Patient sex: M
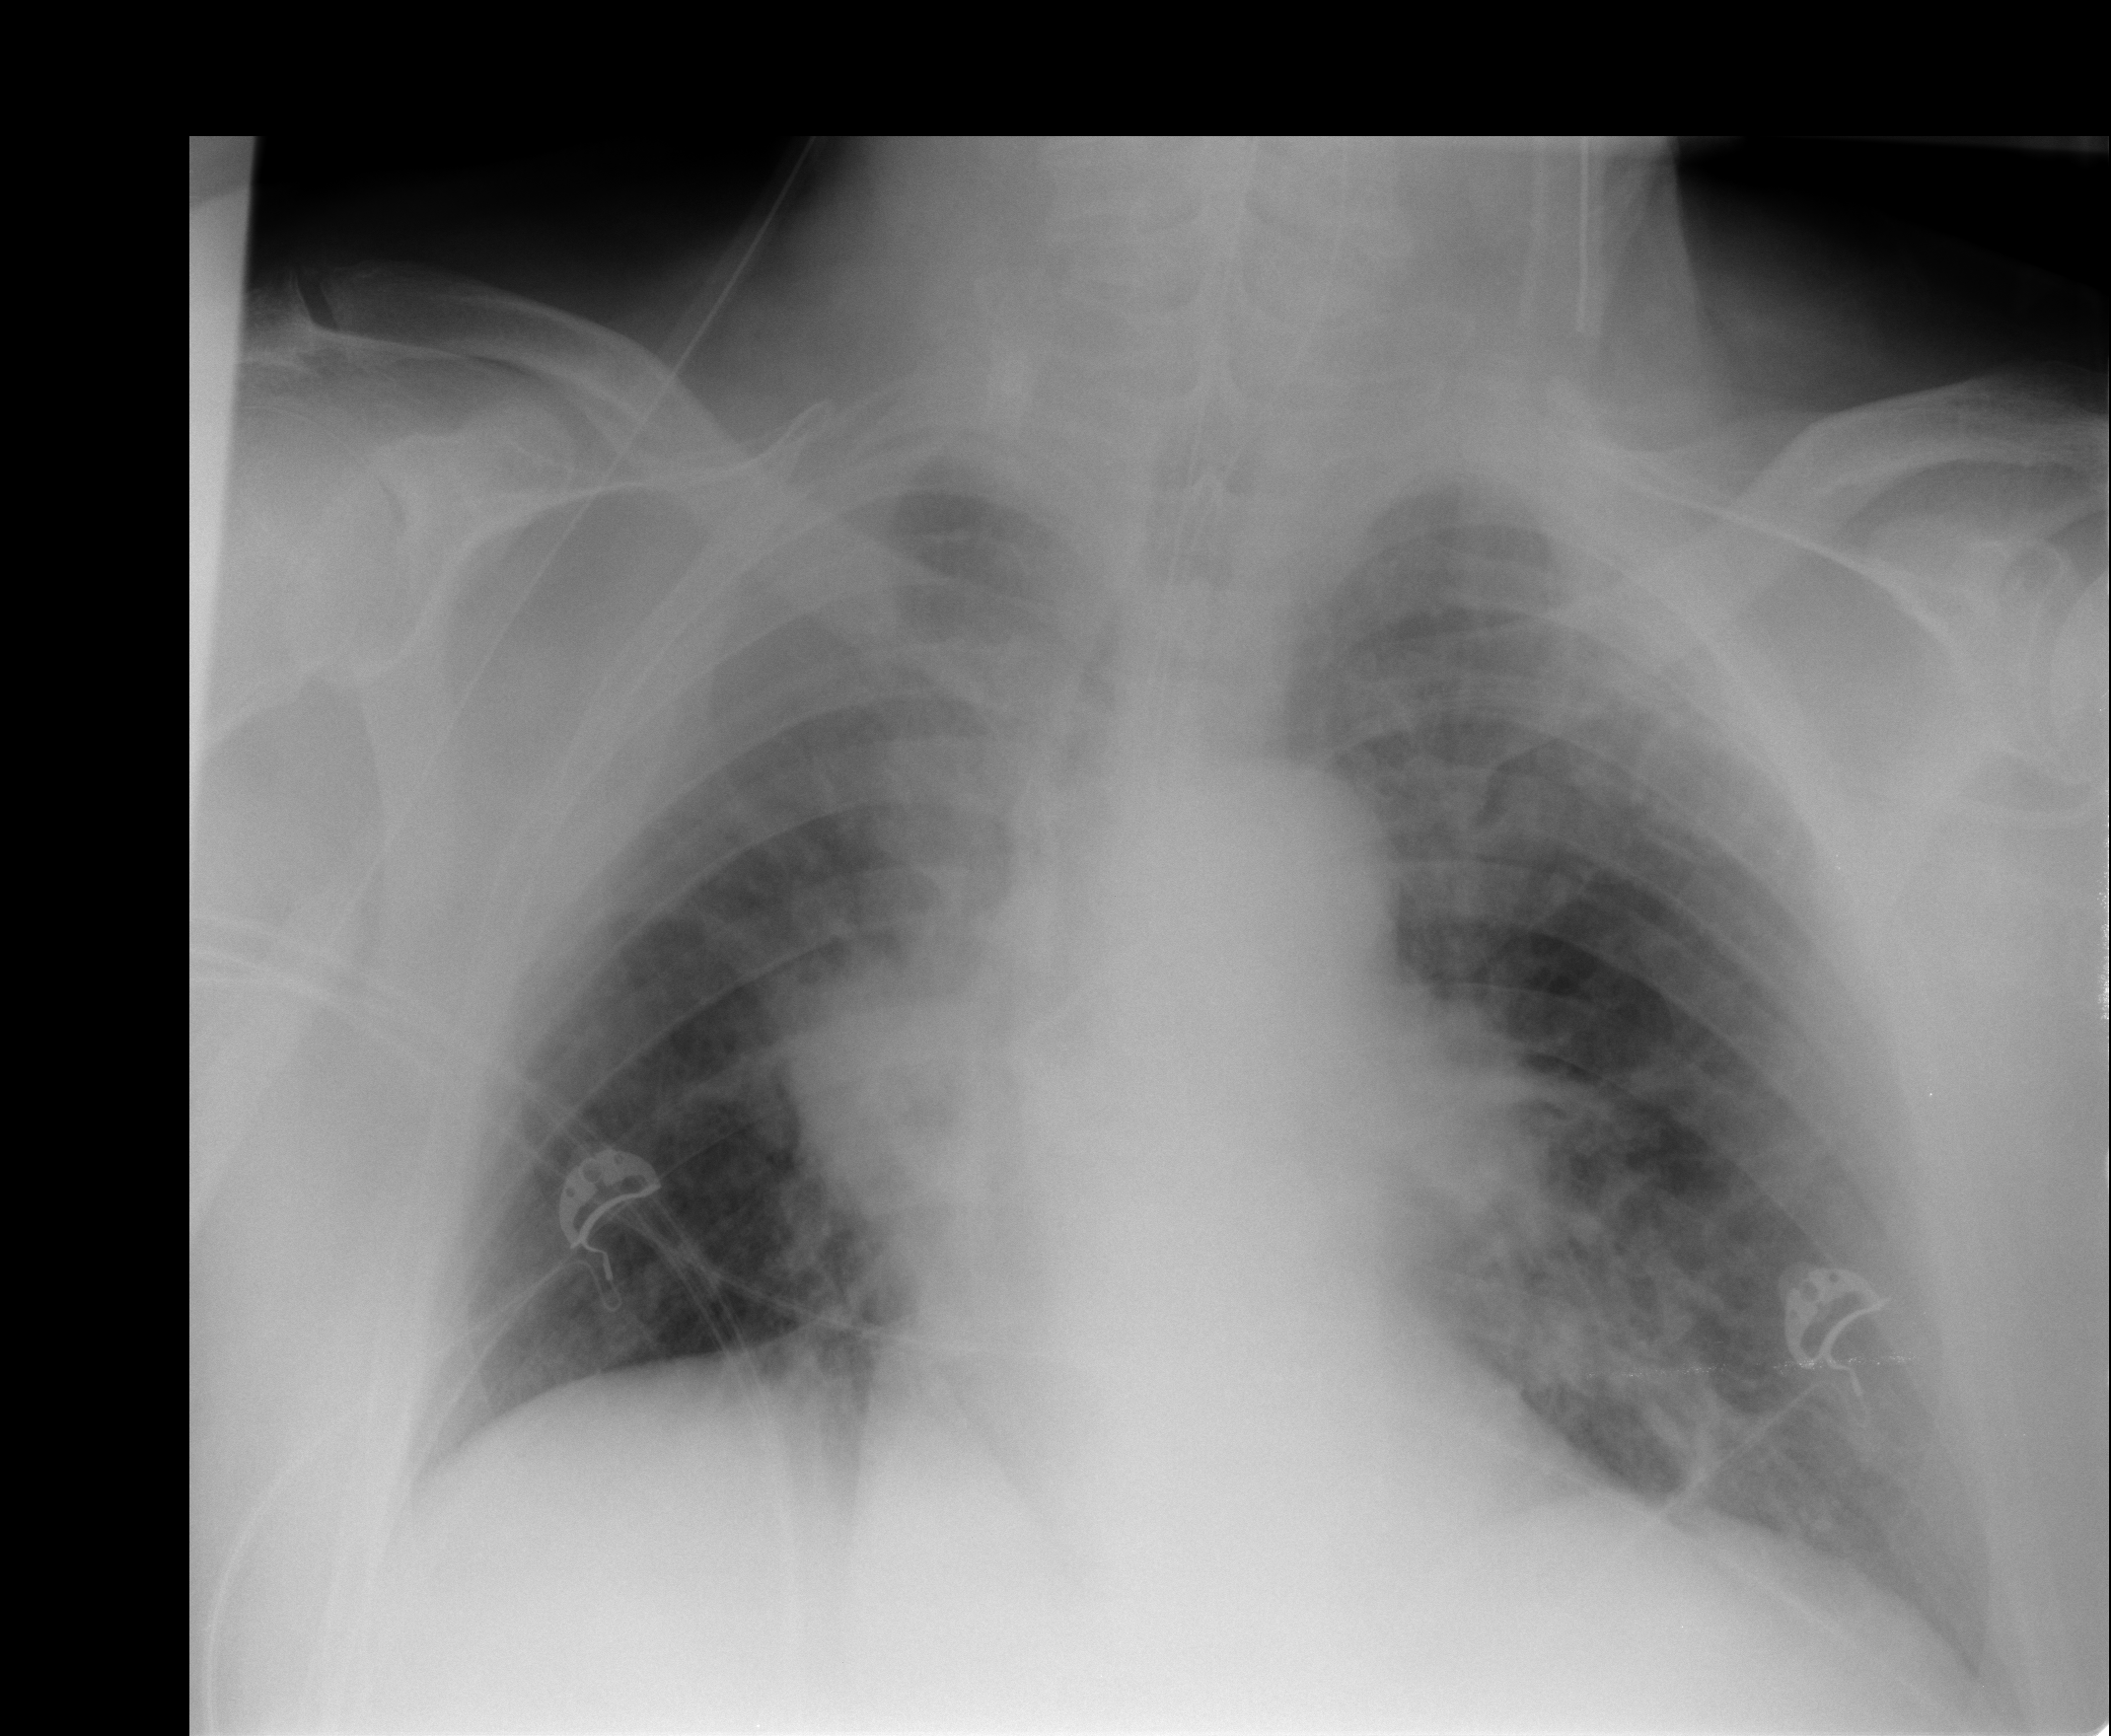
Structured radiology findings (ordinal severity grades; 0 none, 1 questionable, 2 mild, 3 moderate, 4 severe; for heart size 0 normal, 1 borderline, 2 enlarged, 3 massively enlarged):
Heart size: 0
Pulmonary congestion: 0
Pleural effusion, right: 2
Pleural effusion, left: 0
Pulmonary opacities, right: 3
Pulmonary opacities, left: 2
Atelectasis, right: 0
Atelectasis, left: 0